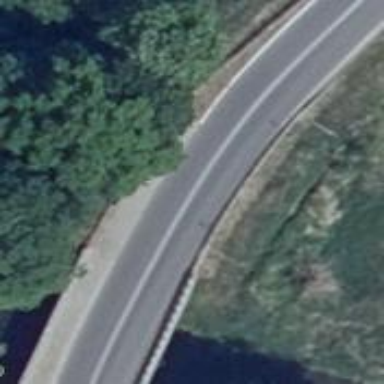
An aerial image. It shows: Secondary road with asphalt surface.